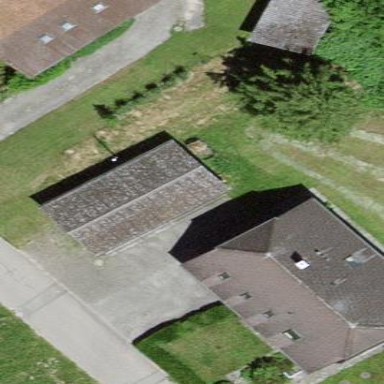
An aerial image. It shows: Residential building.